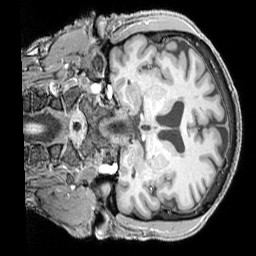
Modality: T1w
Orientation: coronal
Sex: male
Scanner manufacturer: siemens
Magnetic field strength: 3 T
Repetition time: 2.3 s
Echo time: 0.00226 s